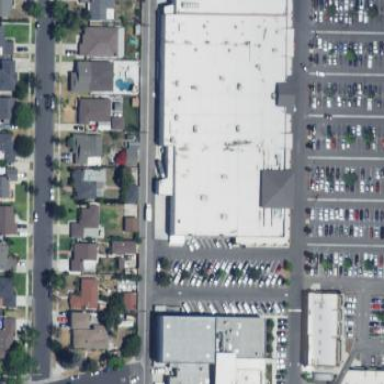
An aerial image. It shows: Retail building.